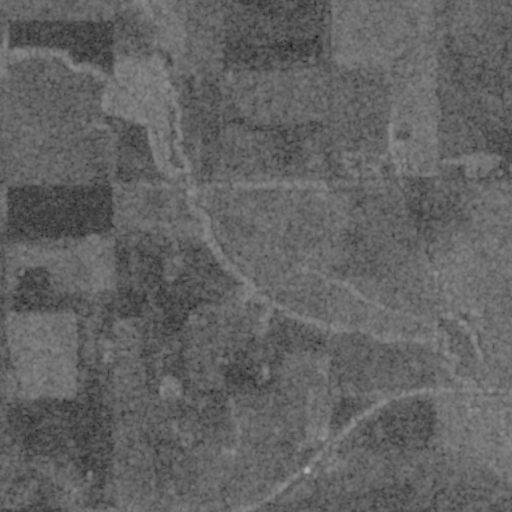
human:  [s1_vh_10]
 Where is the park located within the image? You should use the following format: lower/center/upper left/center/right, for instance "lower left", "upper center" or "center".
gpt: The park is located in the upper center of the image.
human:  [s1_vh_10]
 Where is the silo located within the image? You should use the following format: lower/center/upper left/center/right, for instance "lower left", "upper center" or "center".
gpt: The silo is located in the lower center of the image.
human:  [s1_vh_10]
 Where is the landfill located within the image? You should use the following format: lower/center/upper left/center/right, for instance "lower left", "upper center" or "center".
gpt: There is no landfill in the image.

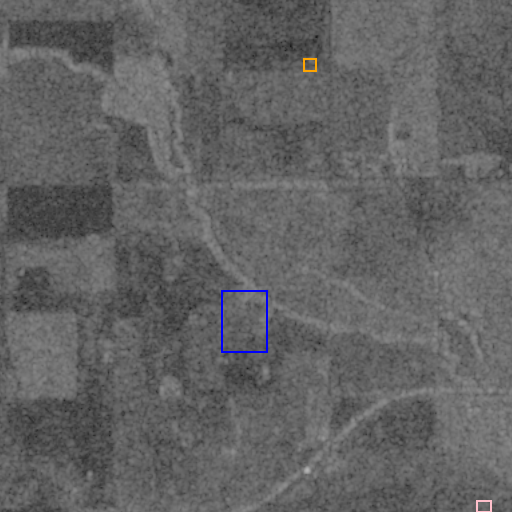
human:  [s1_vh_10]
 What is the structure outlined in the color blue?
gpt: The structure outlined in blue is a crop field.
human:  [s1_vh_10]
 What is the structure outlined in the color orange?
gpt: The structure outlined in orange is a park.
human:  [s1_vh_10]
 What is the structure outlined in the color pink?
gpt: The structure outlined in pink is a building.
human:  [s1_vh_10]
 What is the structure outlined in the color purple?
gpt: There is no purple outline.